Field crop: maize
Growth stage: 2
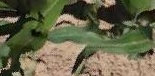
Species: maize